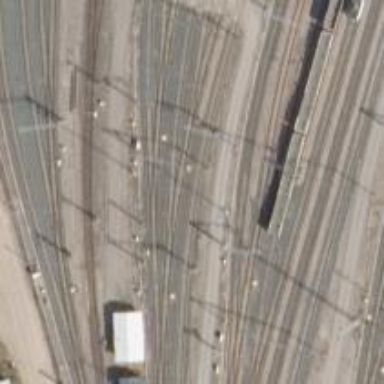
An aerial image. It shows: Rail yard with electrified contact lines for the trains.